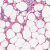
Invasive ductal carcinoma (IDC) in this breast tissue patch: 0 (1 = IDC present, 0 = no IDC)